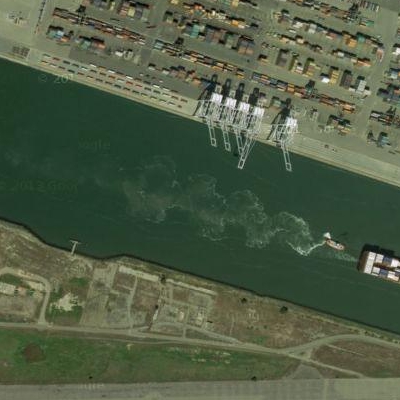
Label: RiverLake